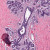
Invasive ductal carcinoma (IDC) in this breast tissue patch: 0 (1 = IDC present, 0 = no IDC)